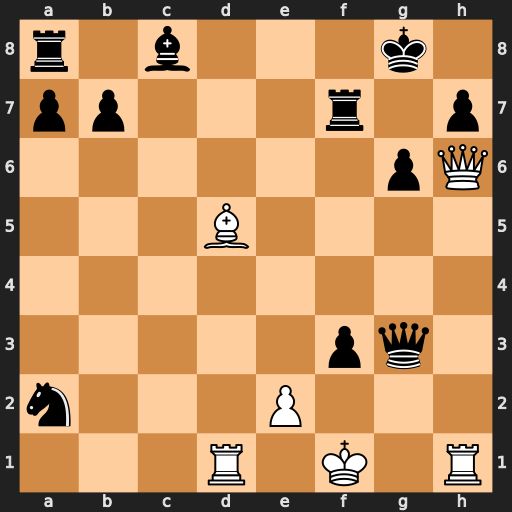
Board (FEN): r1b3k1/pp3r1p/6pQ/3B4/8/5pq1/n3P3/3R1K1R
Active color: w
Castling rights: -
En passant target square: -
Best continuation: Qxh7+ Kf8 Qxf7#